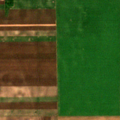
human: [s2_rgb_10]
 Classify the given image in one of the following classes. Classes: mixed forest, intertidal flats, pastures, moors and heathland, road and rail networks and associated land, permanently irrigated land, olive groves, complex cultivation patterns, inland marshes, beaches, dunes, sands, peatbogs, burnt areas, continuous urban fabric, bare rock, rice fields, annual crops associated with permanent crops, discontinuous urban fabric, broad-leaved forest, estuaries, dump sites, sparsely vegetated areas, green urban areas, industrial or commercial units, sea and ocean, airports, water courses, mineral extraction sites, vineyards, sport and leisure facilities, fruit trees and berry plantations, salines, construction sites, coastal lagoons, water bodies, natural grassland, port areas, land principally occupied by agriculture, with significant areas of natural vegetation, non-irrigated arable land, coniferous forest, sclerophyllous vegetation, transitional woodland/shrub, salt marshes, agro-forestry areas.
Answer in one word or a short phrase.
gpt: non-irrigated arable land